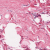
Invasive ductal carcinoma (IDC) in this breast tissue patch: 0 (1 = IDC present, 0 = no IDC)